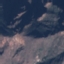
Label: HerbaceousVegetation